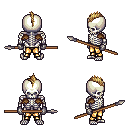
a pixel art fantasy rpg character, male body template, skeleton, leather shoulder armor, gold greaves, blonde mohawk hairstyle, metal gloves, spear, four views (front, back, left, right), 2x2 character sprite sheet, small pixel art, hard edges, no anti-aliasing